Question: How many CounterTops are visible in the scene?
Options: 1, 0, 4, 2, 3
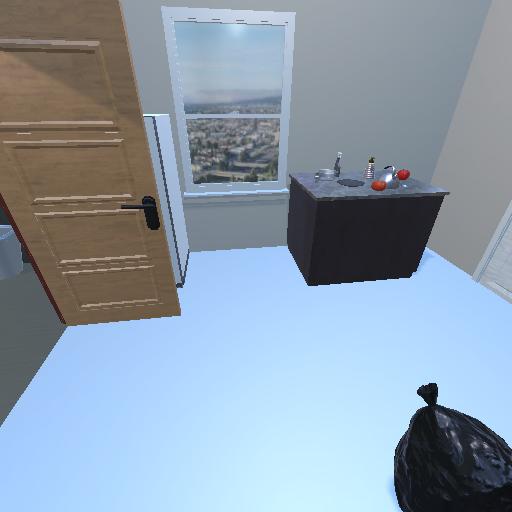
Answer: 1